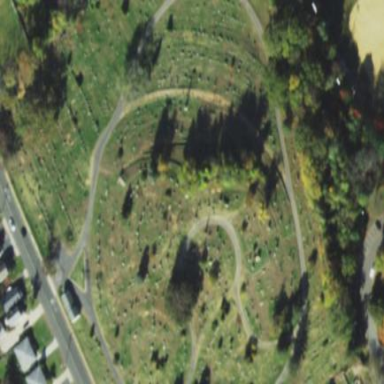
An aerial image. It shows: Cemetery.